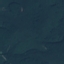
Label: Forest